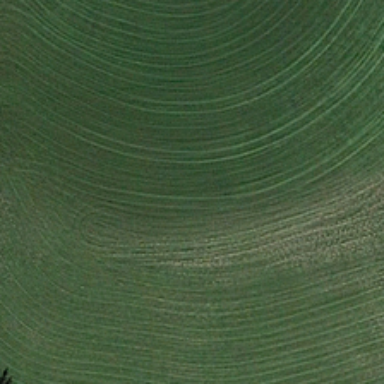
A tree is near a piece of green meadow .